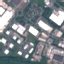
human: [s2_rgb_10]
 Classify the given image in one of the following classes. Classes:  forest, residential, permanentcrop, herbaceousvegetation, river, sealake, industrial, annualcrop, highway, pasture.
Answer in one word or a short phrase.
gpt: Industrial